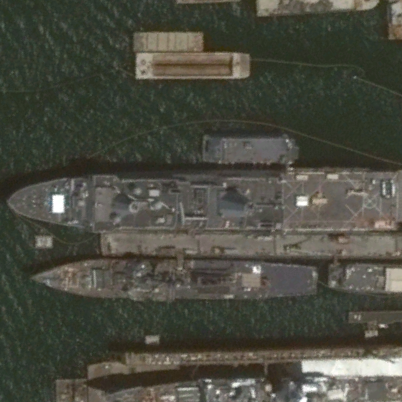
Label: combat